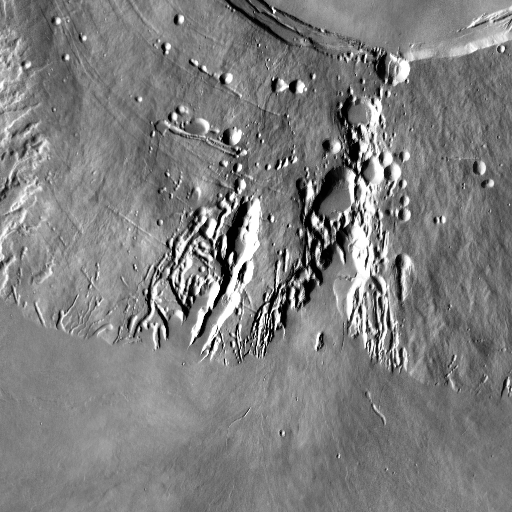
Crater classes present: Background, Other